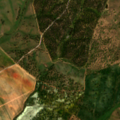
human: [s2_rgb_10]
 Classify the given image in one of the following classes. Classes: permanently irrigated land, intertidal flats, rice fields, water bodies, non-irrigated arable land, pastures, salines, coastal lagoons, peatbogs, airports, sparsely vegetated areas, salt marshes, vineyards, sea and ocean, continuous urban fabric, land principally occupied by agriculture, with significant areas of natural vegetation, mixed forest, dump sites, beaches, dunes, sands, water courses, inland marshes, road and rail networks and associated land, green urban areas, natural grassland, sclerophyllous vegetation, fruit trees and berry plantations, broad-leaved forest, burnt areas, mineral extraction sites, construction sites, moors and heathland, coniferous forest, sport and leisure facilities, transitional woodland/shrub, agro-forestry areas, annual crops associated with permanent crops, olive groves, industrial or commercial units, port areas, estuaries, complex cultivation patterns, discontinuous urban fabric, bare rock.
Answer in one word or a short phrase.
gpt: continuous urban fabric